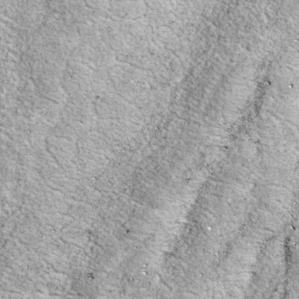
Label: non_frost